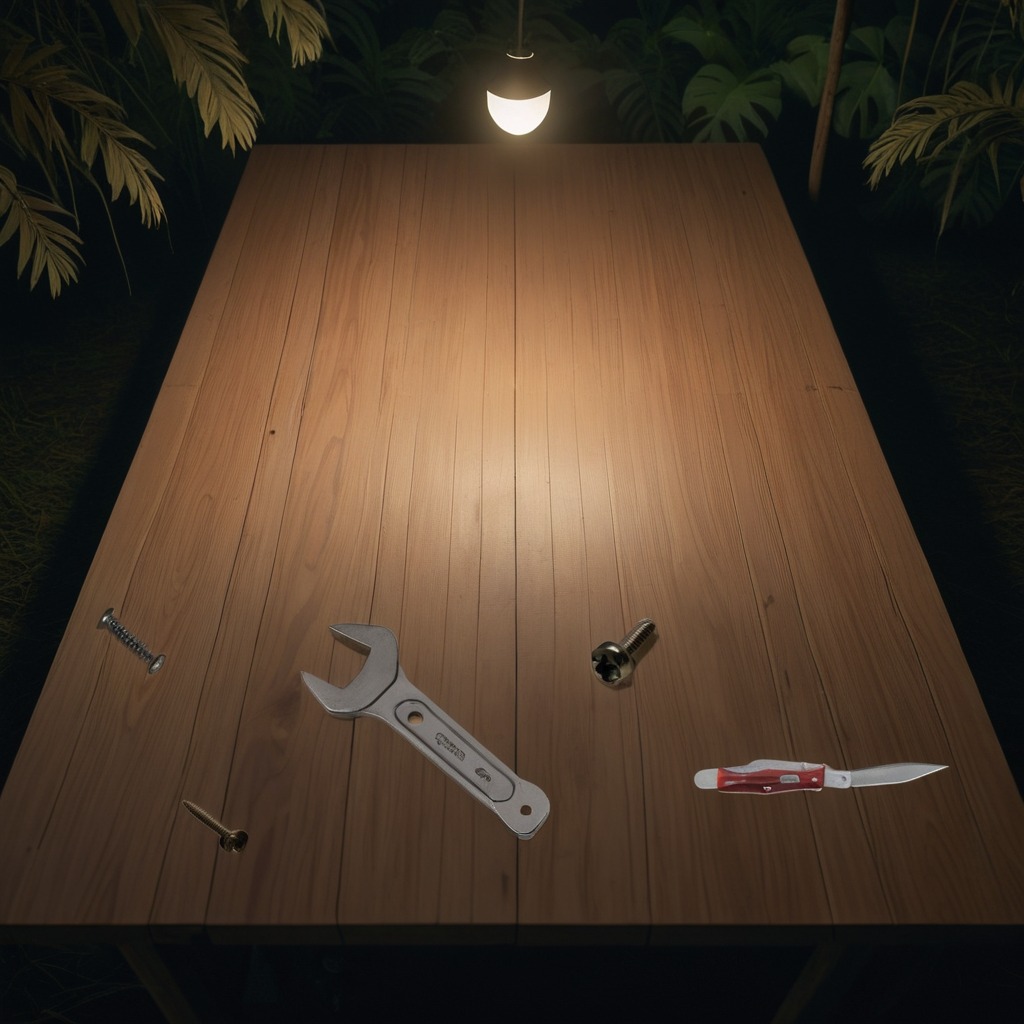
A utility knife, a metal machine screw, an iron nail, a coiled metal spring, and a wrench are lying on the wooden table inside a jungle field workshop tent at night.